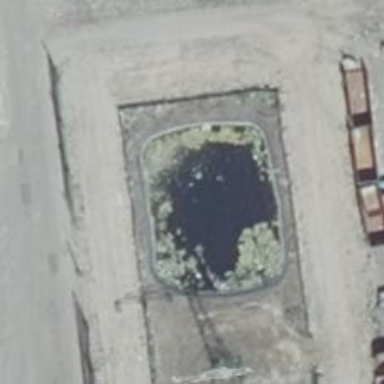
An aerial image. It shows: Fire water pond meant for emergency use.